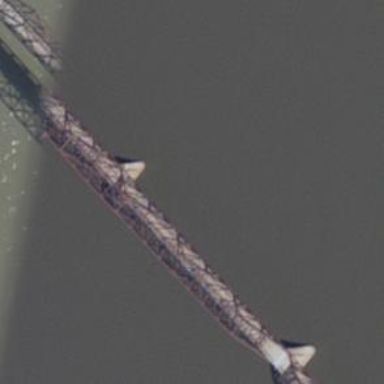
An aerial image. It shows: Bridge supported by piers.